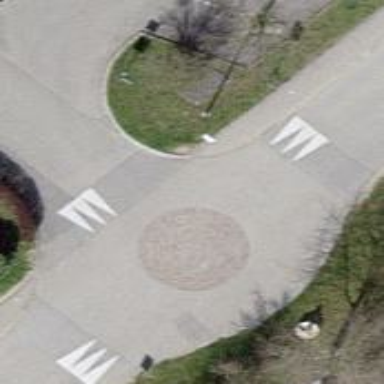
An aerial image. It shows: Rosette traffic calming feature.